Interaction volume radius: 5 \u00c5
Interaction volume height: 15 \u00c5
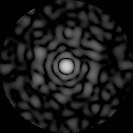
Disorder parameter: 0.8789